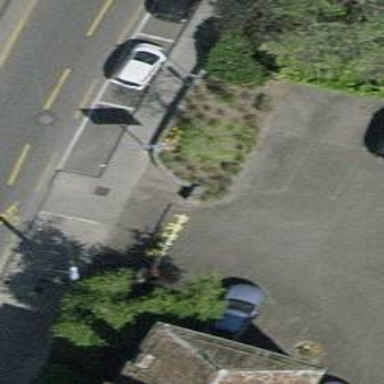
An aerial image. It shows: Lift gate barrier.